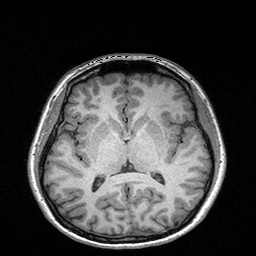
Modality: T1w
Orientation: coronal
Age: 24
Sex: female